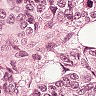
Metastatic tissue present: yes